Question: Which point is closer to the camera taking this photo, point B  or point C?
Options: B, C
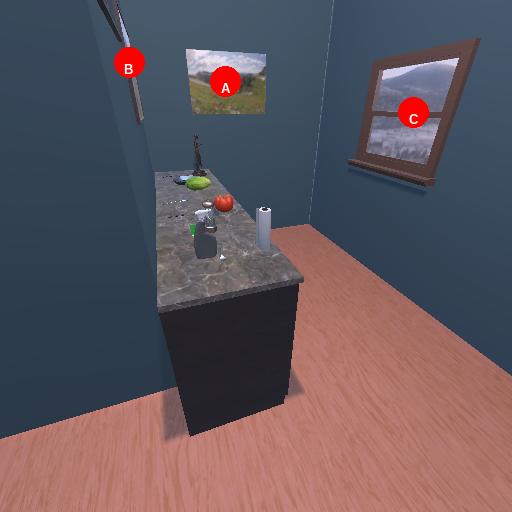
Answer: B